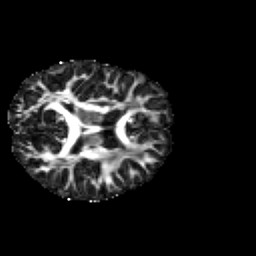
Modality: FA
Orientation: axial
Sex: male
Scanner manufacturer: siemens
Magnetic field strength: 3 T
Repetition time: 5 s
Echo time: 0.071 s